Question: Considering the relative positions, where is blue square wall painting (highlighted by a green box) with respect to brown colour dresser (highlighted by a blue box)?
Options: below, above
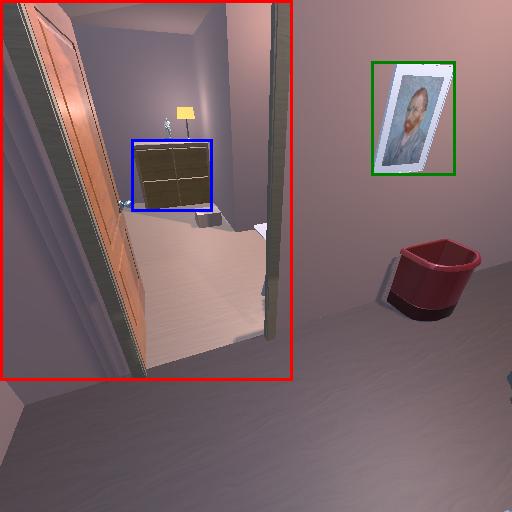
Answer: below